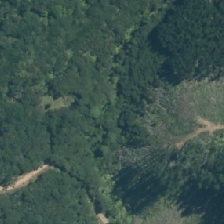
Land cover: manuka_kanuka